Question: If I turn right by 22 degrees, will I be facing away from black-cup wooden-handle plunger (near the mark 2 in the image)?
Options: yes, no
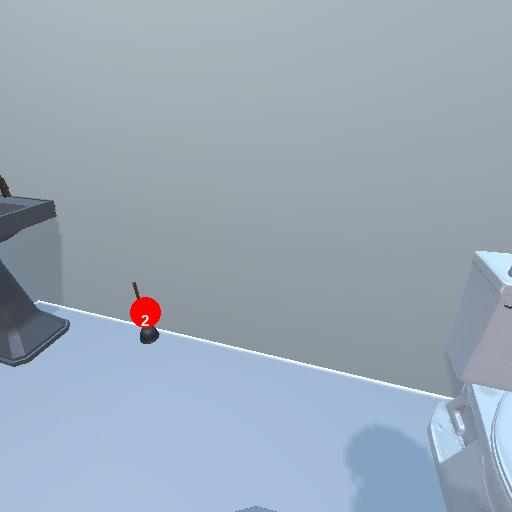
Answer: yes